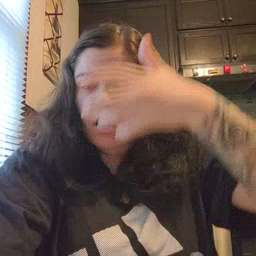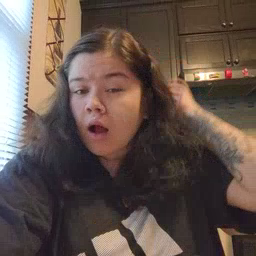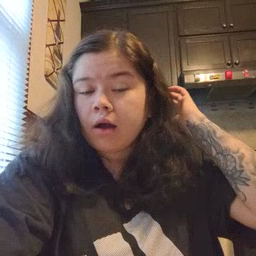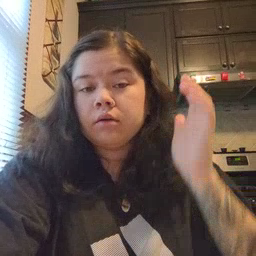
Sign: lion